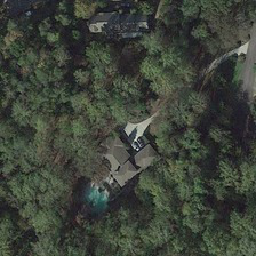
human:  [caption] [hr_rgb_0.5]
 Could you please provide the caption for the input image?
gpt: There is a home and a swimming pool

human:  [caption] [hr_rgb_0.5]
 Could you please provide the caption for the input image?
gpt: There is a house and pool in the forest.

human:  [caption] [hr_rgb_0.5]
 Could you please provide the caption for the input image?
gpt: There is a house and a swimming pool in the woods.

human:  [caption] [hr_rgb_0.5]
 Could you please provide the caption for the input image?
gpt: There are houses and swimming pools in the woods.

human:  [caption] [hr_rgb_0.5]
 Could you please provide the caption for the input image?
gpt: There is a house and a swimming pool in the woods.